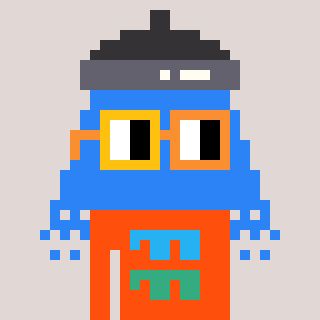
a pixel art character with square yellow and orange glasses, a shower-shaped head and a orange-colored body on a warm background